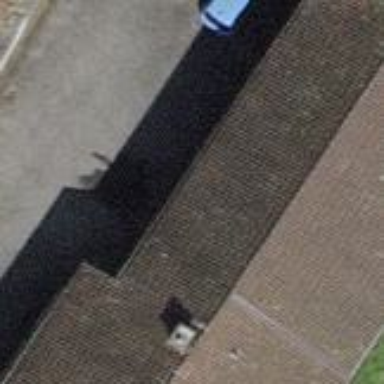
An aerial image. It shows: View of roof of building.